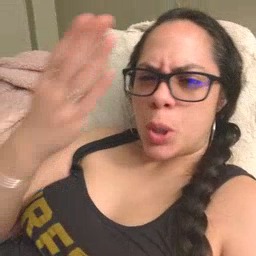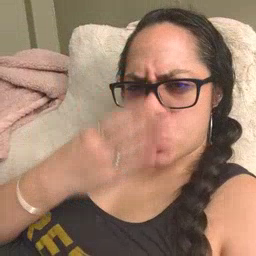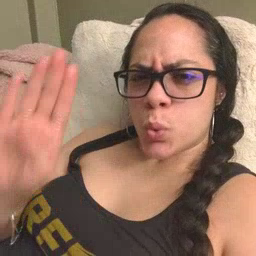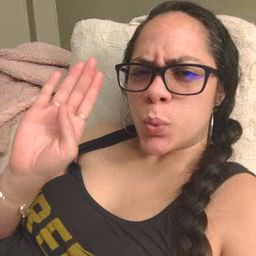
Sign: blue